Field crop: tomato
Growth stage: 2
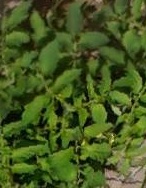
Species: tomato